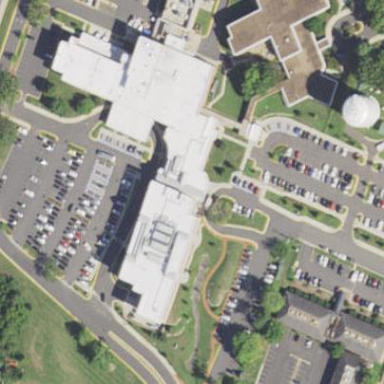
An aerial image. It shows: Healthcare facility identified as hospital.